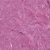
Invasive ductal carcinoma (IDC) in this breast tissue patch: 0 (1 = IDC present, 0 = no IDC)